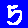
Digit: 5